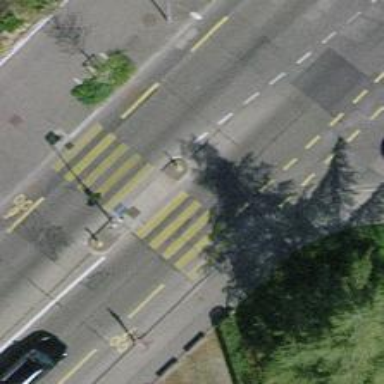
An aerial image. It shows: Uncontrolled road crossing with pedestrian island.